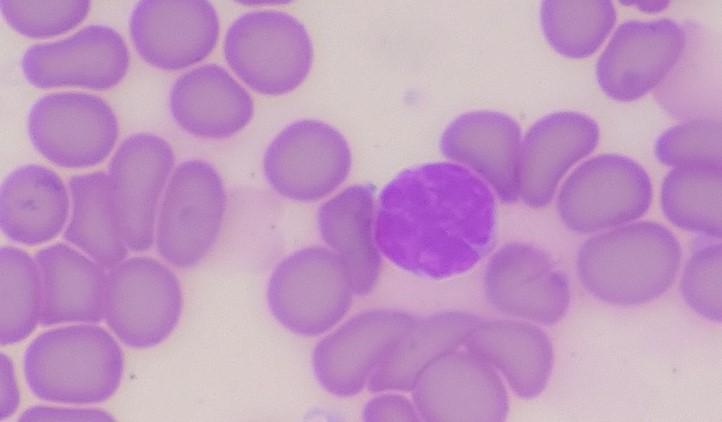
White blood cell type: Lymphocyte